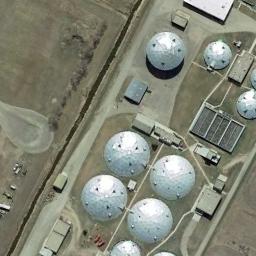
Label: storage_tank